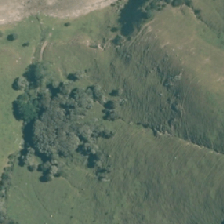
Land cover: indigenous_forest